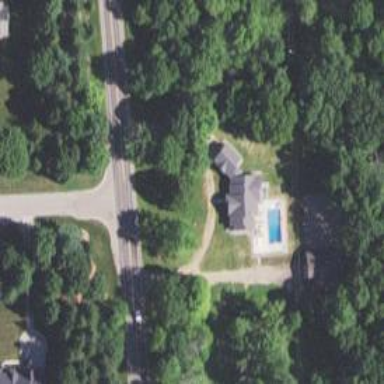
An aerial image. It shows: Driveway leading to service road.